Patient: sex M, age 51
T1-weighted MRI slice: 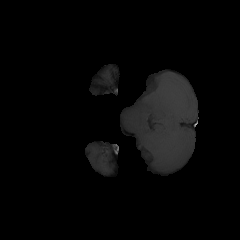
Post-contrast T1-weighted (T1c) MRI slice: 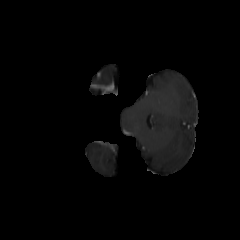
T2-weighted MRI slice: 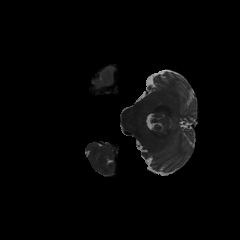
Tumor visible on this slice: no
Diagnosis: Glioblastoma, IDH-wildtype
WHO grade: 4